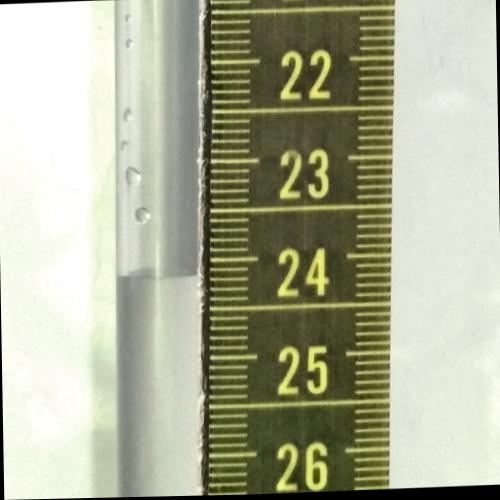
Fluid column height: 24.2 cm